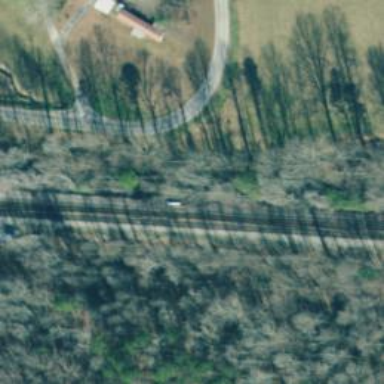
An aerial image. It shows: Railroad crossover.